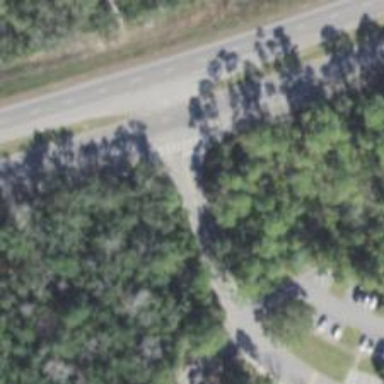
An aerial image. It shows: Asphalt road designated for service vehicles.